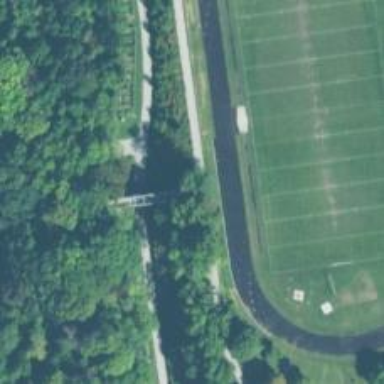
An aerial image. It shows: Footway bridge.